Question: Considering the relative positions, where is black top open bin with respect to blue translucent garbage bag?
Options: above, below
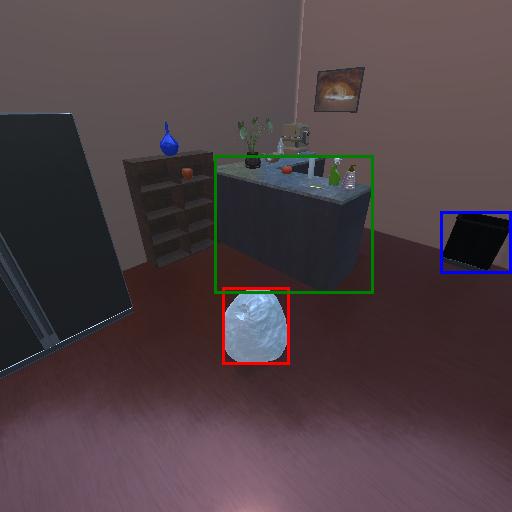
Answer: above